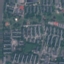
Land use / land cover: Residential